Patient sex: M
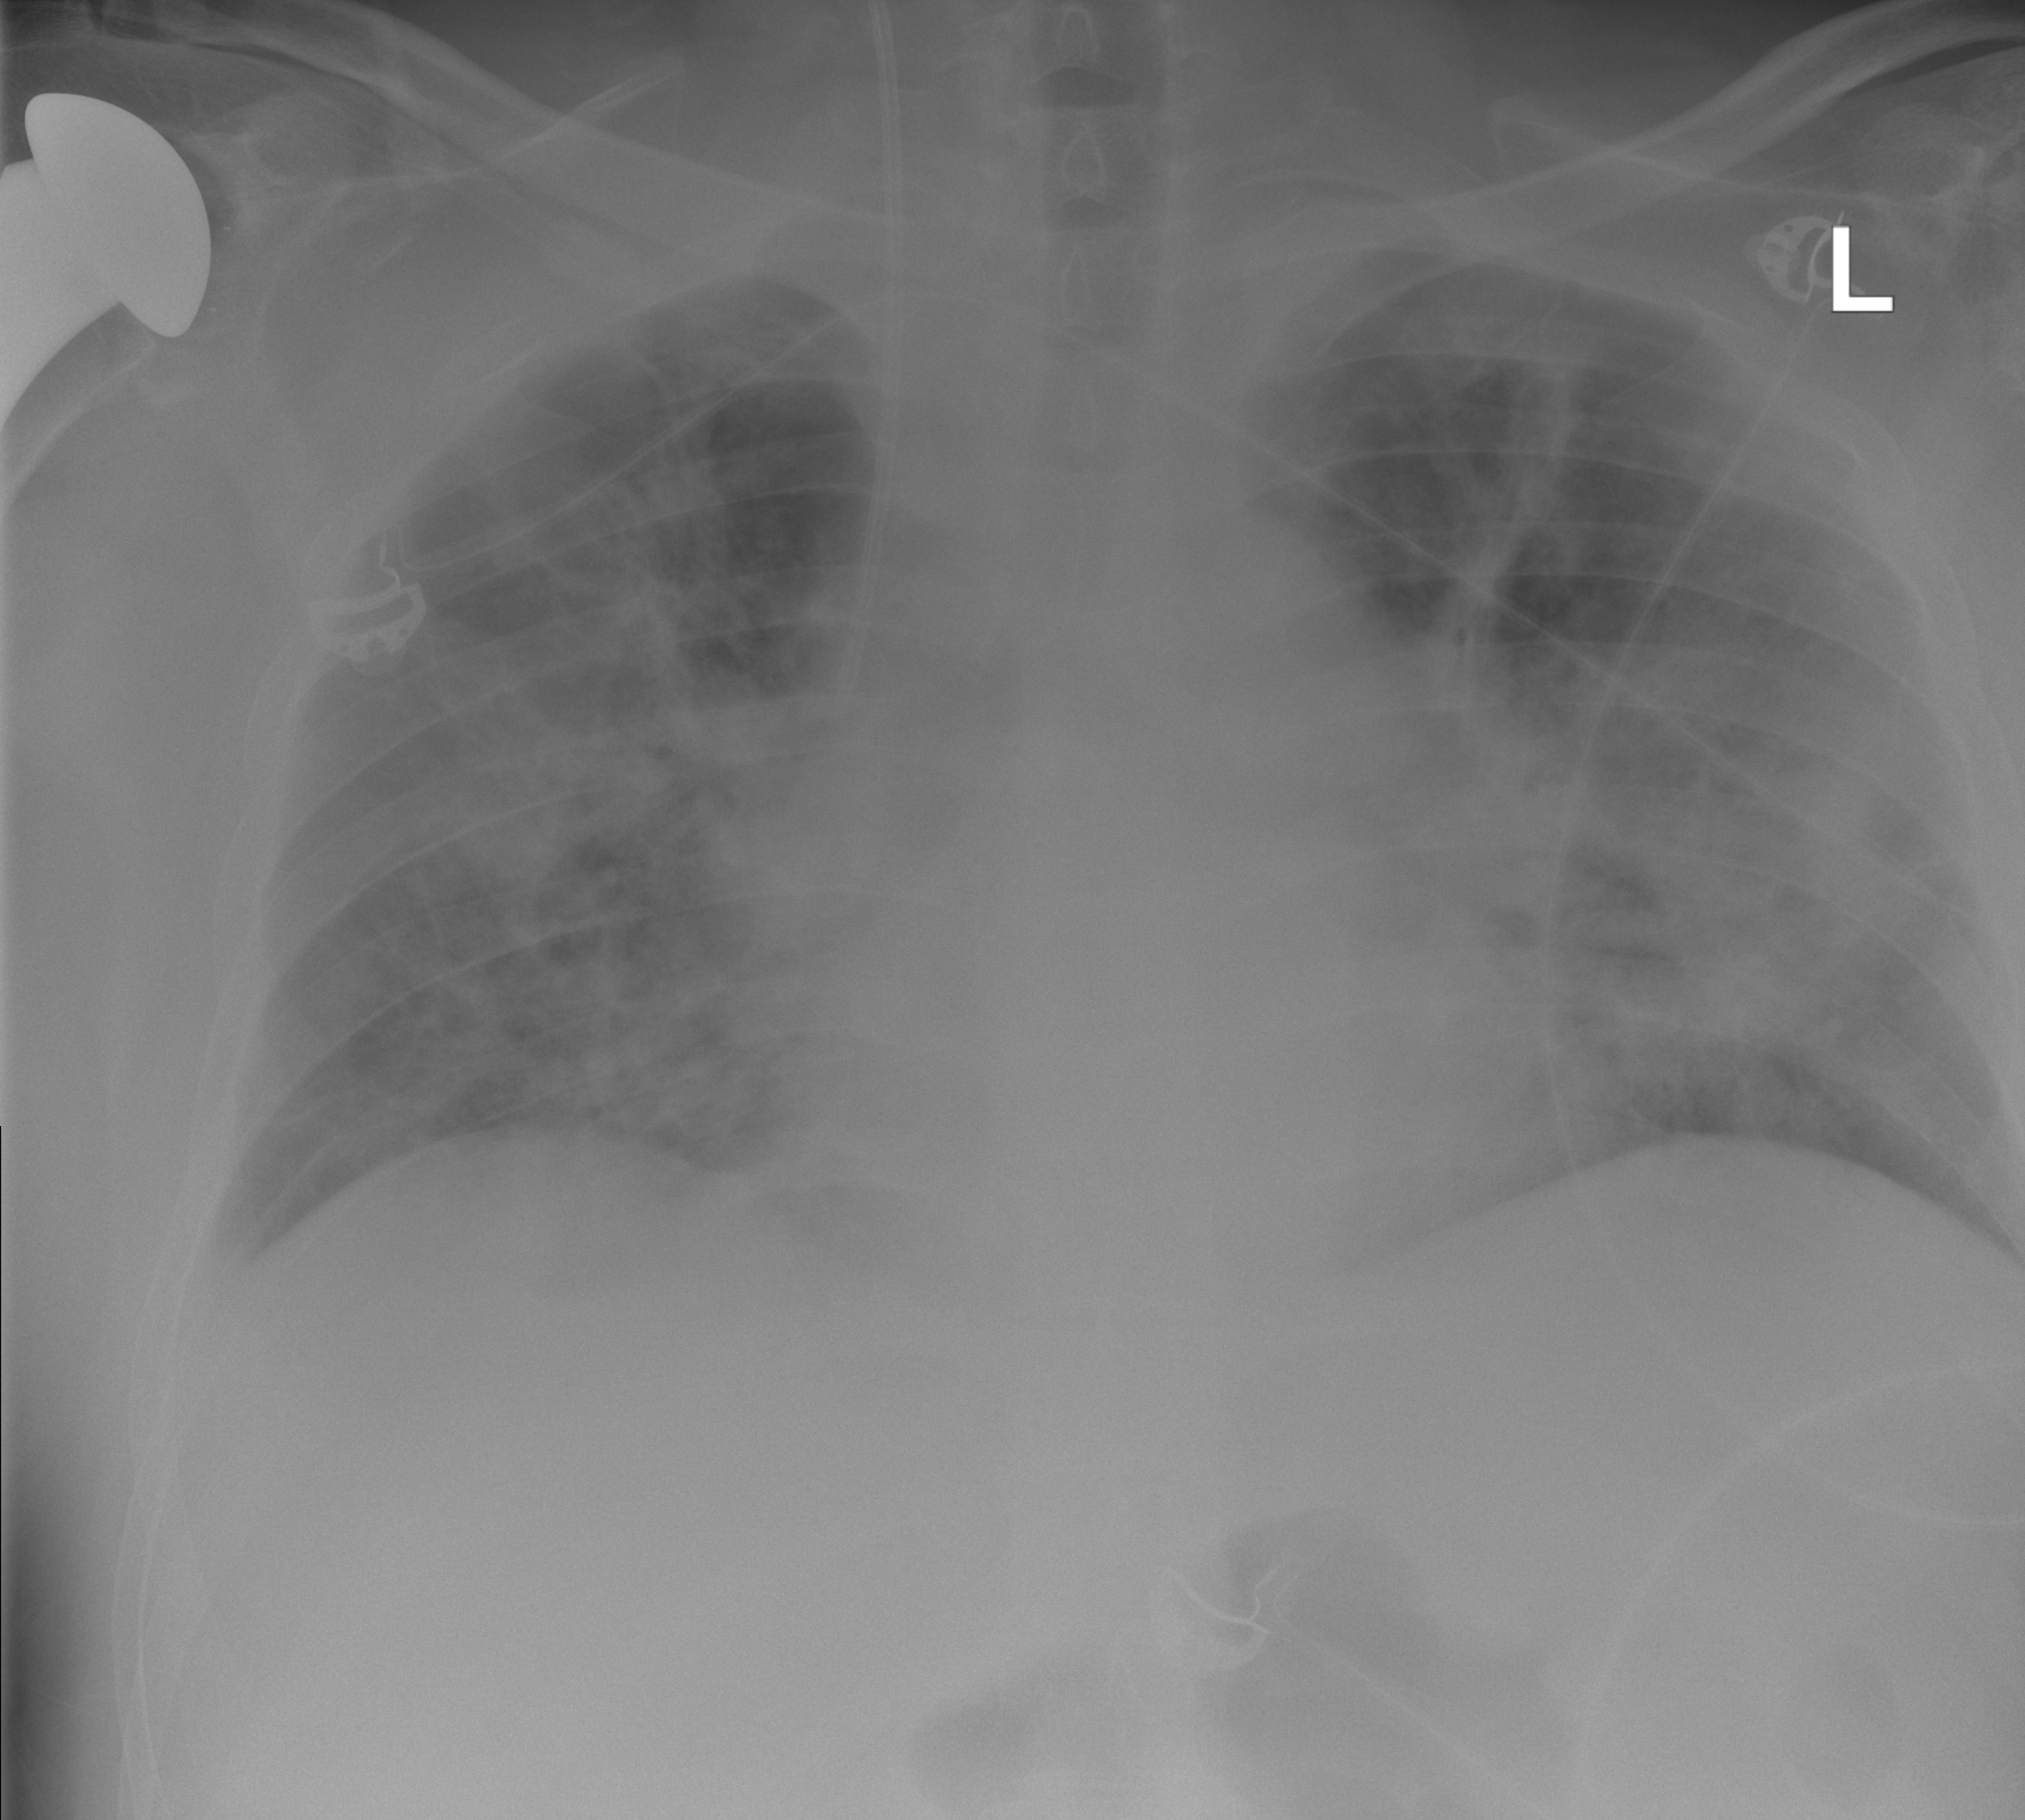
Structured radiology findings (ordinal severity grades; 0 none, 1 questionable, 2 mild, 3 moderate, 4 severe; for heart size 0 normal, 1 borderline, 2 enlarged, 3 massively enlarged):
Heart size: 0
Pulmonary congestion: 0
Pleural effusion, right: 0
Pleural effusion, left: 0
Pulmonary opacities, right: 3
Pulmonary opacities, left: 3
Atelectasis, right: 0
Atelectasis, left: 0